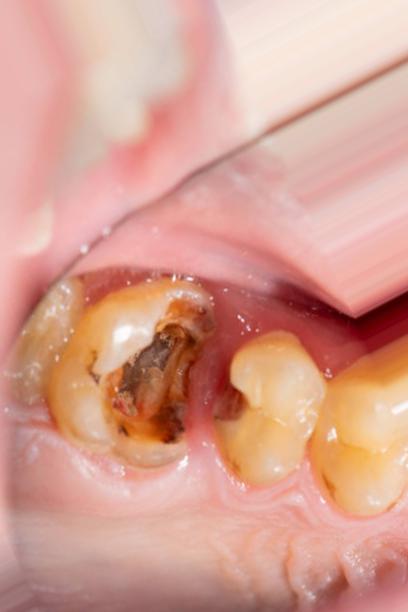
Condition: Caries